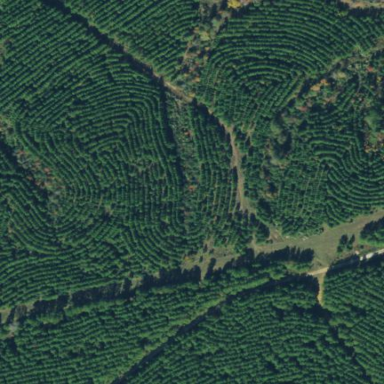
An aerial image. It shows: Evergreen needle-leaved forest.